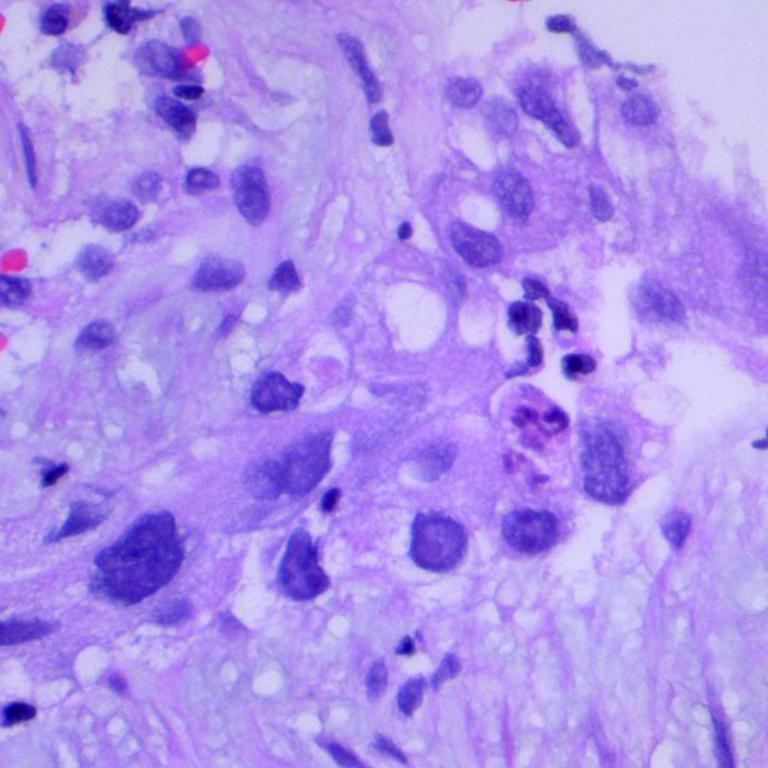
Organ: lung
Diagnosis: adenocarcinomas